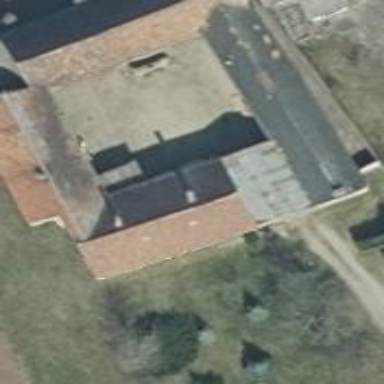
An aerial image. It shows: Simple house.